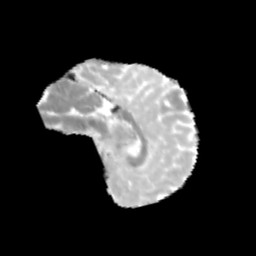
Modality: MD
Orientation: sagittal
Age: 13
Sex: male
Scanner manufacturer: siemens
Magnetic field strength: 3 T
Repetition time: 3.8 s
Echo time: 0.07 s